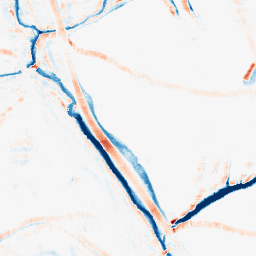
Category: morphological
Decomposition family: morphological_rect
Decomposition parameters: operation: average
width: 10
height: 10
Upsampling method: bicubic
Upsampling parameters: scale: 8
Upsampling scale: 8